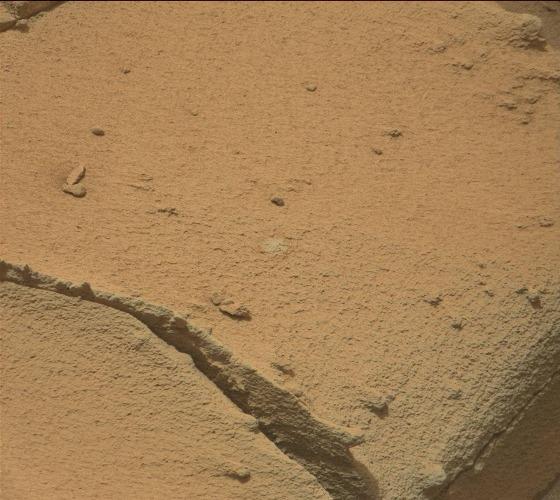
Terrain classes present: Bedrock, Shadow